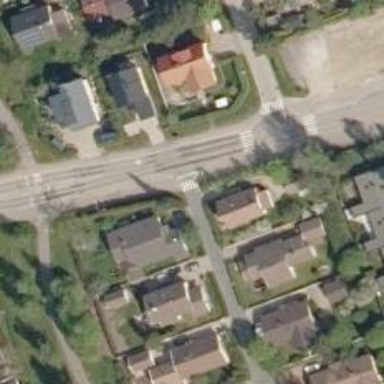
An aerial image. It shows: Road with "give way" sign.